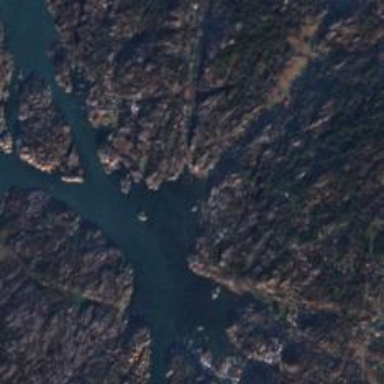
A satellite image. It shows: Beautiful bay with natural surroundings.